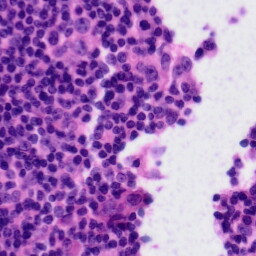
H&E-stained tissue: Tonsil